Chest X-ray:
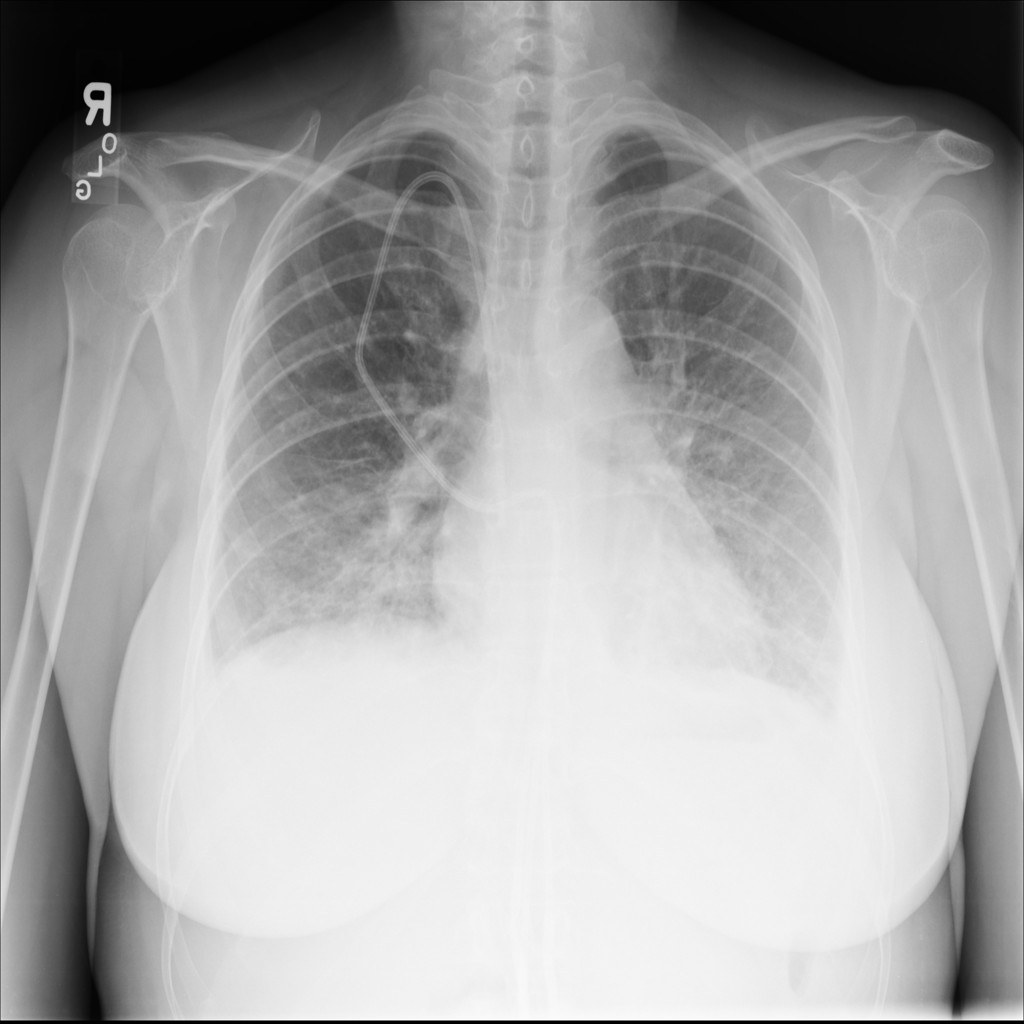
Findings: Consolidation, Effusion
No abnormal finding: no